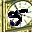
Label: 5